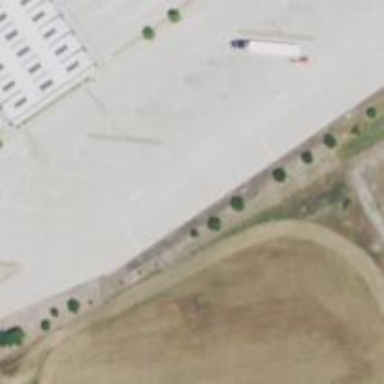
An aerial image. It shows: Weighbridge located at service road.